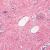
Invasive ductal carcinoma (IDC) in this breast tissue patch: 0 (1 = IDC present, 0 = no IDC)